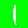
Digit: 1